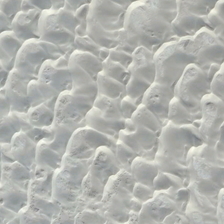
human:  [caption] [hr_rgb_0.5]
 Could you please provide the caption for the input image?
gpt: many ripples like fish scales are in a piece of gray white desert .

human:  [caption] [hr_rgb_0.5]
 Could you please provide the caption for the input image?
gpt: many ripples like fish scales are in a piece of gray white desert .

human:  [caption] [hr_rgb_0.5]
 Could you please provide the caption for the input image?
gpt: many ripples like fish scales are in a piece of gray white desert .

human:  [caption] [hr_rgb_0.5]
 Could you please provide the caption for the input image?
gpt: many ripples like fish scales are in a piece of gray white desert .

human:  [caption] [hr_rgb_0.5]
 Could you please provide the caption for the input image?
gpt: many ripples like fish scales are in a piece of gray white desert .